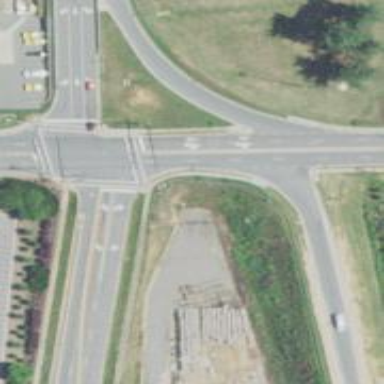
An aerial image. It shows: Primary highway with separate sidewalk.